Question: I'm working on a machine with Russian Win 8.1.
While installing RStudio I chose English as default language, but when dealing with dates (POSIXt), 'plot()' gives me an output with Russian labels on the time axis.
How can I fix it? I want English.
Thanks in advance!

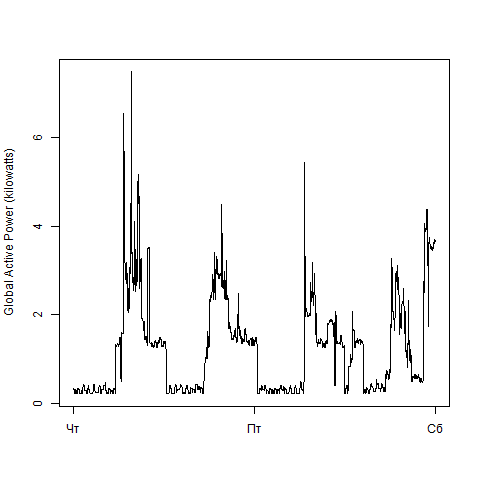
Answer: Based on a comment from <URL>, the answer for the question is to set locale
'''
Sys.setlocale(category = "LC_ALL", locale = "english")
'''
Another option is to change the locale of OS.